Interaction volume radius: 5 \u00c5
Interaction volume height: 40 \u00c5
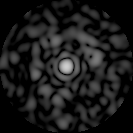
Disorder parameter: 0.848